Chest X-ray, AP view. Patient: 46 years old, sex M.
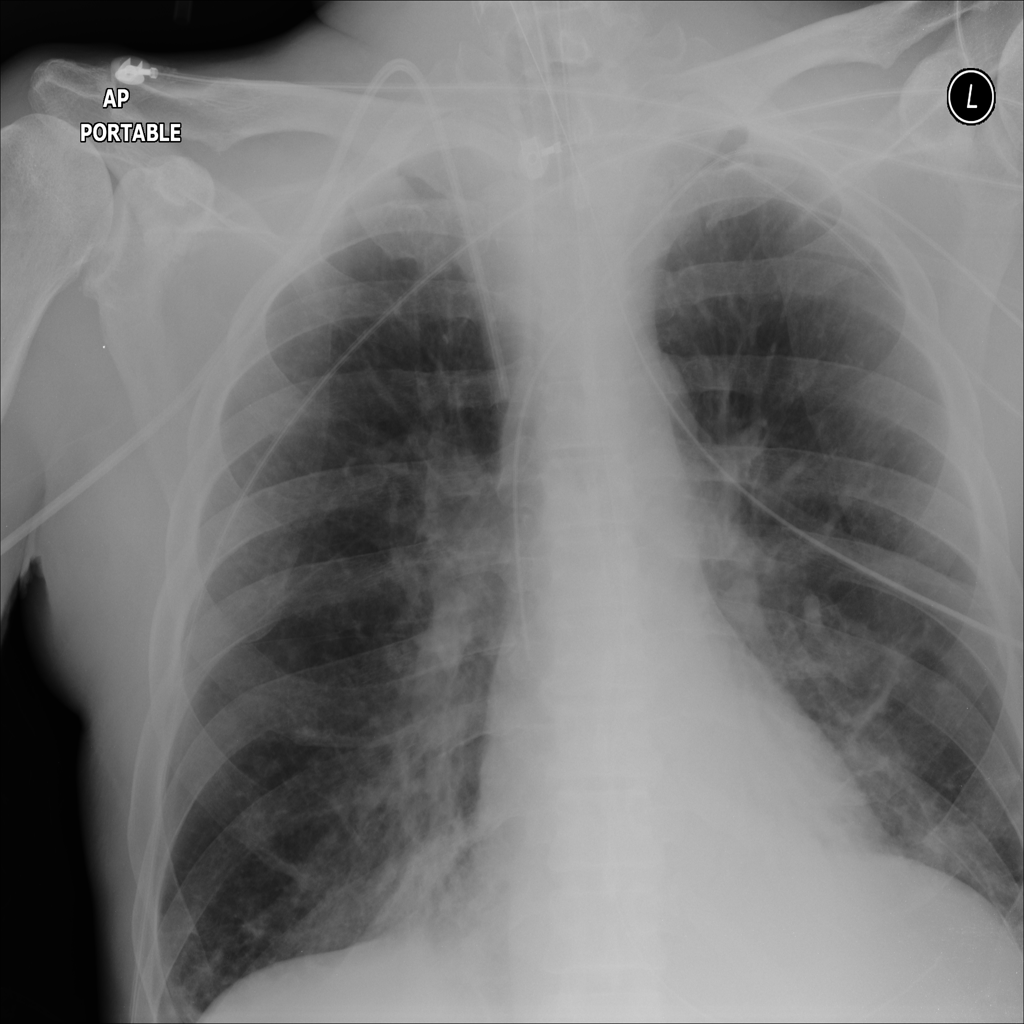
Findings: Consolidation, Effusion